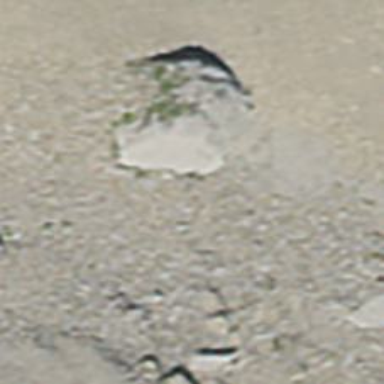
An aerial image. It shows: View of natural rock.